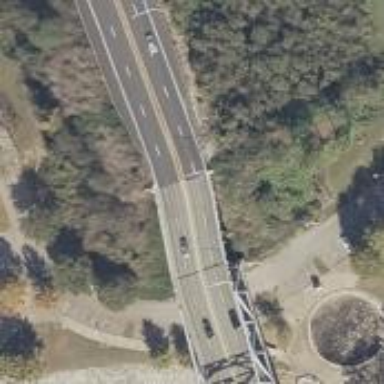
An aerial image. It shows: Truss bridge on dual carriageway trunk road.